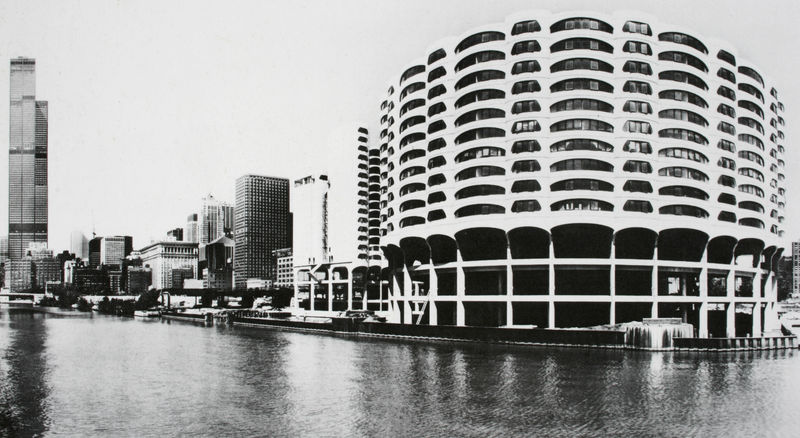
Titel: Ansicht von der Flussseite
Künstler: Bertrand Goldberg
Standort: Chicago
Institution: River City
Schlagwörter: himmel, schatten, wasser, weiß, stadt, ufer, fenster, glas, grau, licht, schwarz, gebäude, architektur, spiegelung, kanal, sonne, biegung, fassade, perspektive, kai, fluß, reflexe, foto, fotografie, photographie, scheiben, schwarzweiß, photo, etagen, geschosse, stockwerke, waben, aufnahme, photografie, rundbau, hochhaus, hochhäuser, wolkenkratzer, parkhaus, chicago, curtain wall, detroit